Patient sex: F
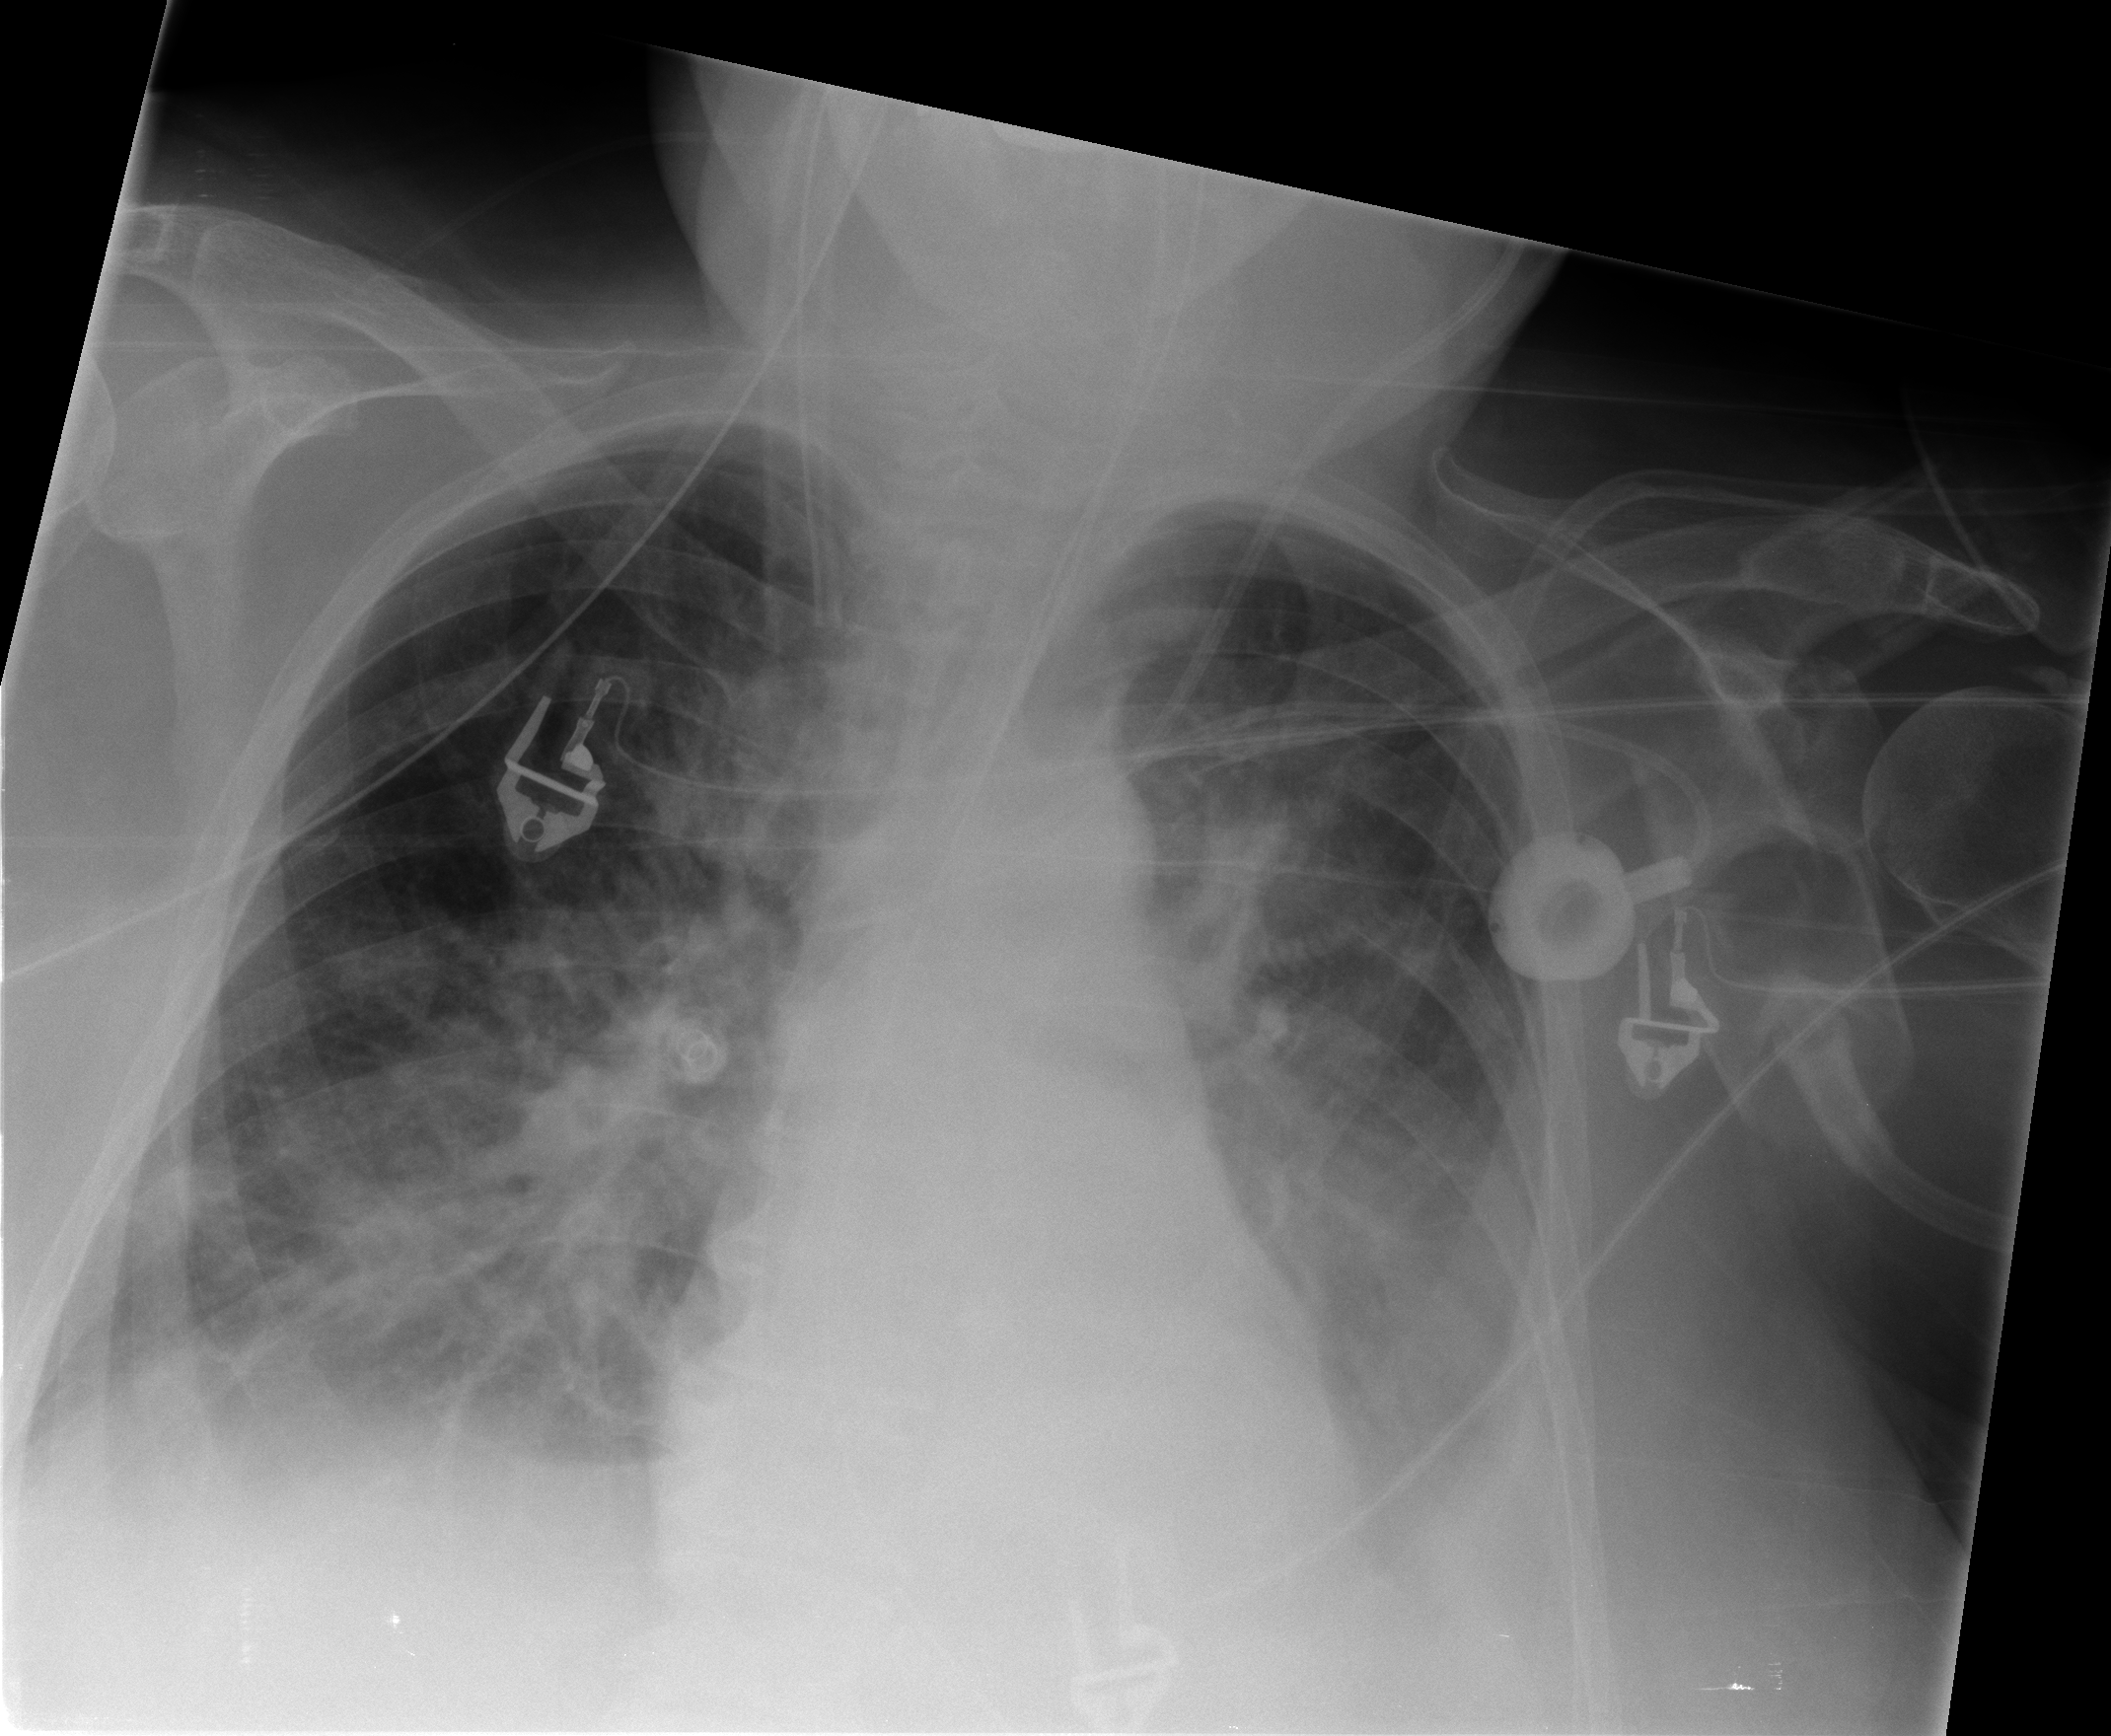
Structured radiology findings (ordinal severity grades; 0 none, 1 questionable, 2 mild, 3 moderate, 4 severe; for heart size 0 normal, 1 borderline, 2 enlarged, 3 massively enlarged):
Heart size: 1
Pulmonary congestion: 2
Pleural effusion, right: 1
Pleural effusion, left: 1
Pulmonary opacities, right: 2
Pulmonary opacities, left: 1
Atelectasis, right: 2
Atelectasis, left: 3